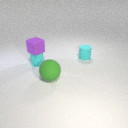
small cyan rubber cylinder behind small cyan rubber cylinder